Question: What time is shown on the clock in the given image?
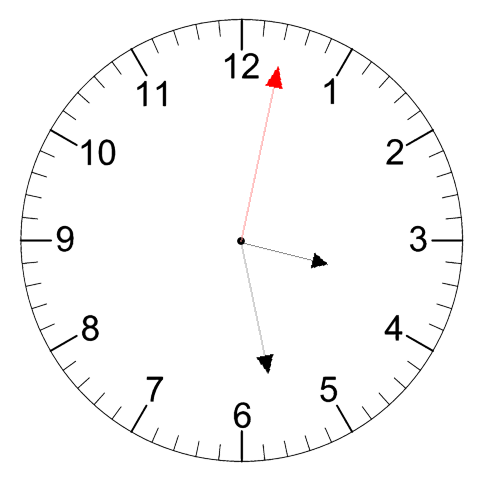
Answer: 03:28:02